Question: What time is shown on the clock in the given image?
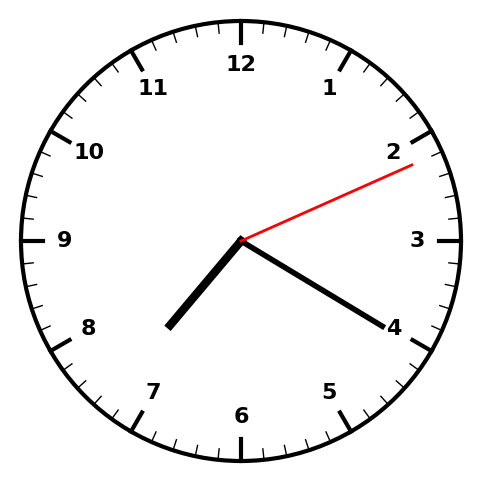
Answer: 07:20:11